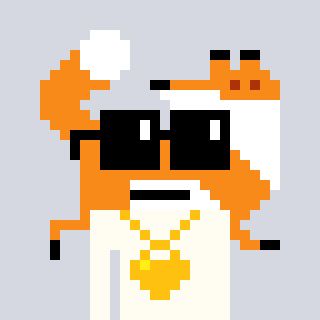
a pixel art character with square black sunglasses, a fox-shaped head and a grayscale-colored body on a cool background